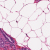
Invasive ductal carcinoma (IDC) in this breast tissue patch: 0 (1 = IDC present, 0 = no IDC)